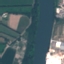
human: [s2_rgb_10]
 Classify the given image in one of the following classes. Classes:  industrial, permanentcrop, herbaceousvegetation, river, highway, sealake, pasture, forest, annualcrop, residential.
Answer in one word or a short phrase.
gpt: River